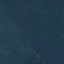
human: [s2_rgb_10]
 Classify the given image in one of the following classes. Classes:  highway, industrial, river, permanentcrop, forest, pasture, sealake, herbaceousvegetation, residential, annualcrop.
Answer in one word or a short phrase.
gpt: Forest